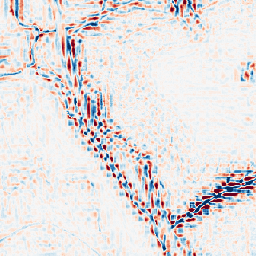
Category: wavelet
Decomposition family: wavelet_reverse_biorthogonal
Decomposition parameters: wavelet: rbio3.5
level: 3
Upsampling method: nearest
Upsampling parameters: scale: 4
Upsampling scale: 4